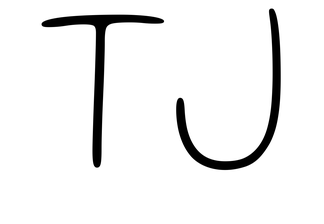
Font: Gluten_Thin